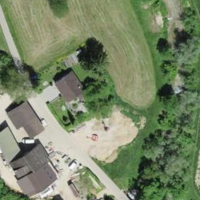
EUNIS habitat code: 25
Species observed at this site:
Gonepteryx rhamni
Anthocharis cardamines